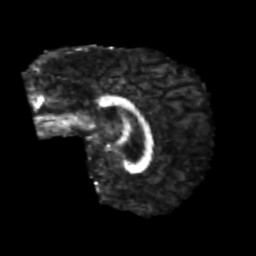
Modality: FA
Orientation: sagittal
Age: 26
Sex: male
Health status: healthy
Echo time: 0.074 s